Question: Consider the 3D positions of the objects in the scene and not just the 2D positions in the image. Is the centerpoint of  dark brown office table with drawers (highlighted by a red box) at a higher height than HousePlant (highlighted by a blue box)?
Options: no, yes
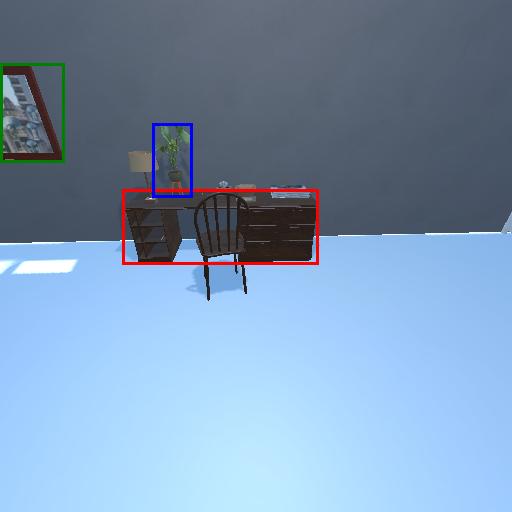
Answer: no